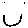
Label: smiley face